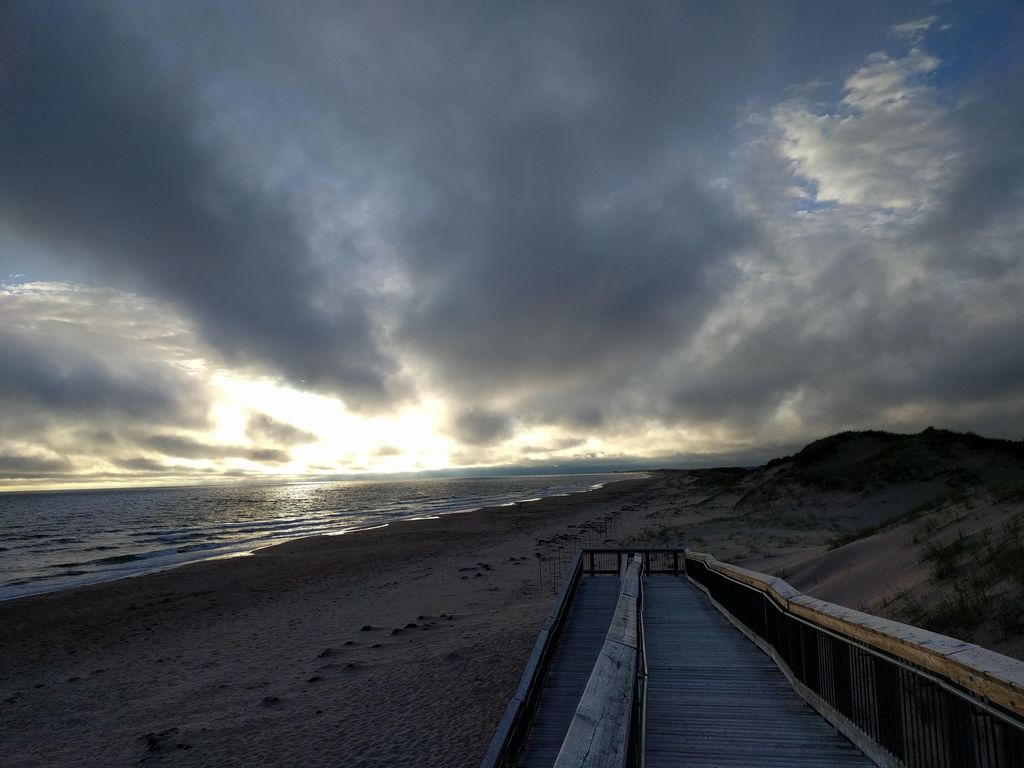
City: charlottetown